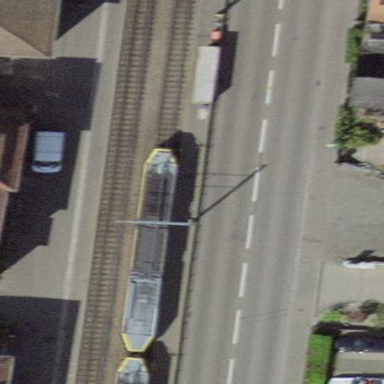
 specifically for trams. The platform has shelter."